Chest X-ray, AP view. Patient: 55 years old, sex M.
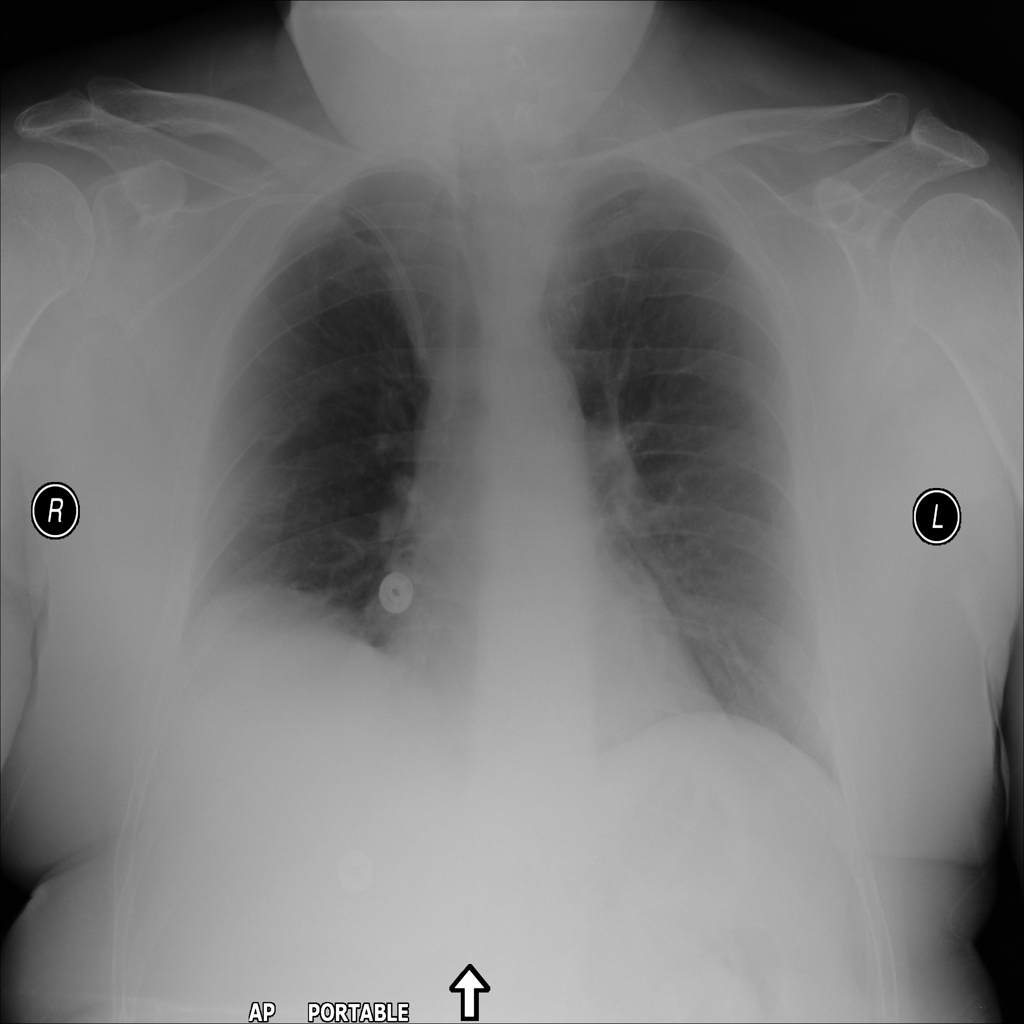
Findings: No Finding